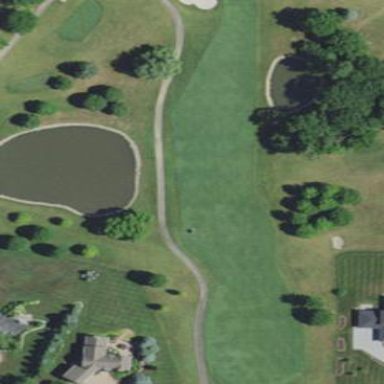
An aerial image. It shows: Golf fairway with grass surface.